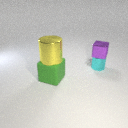
small cyan metal cylinder below small purple metal cube